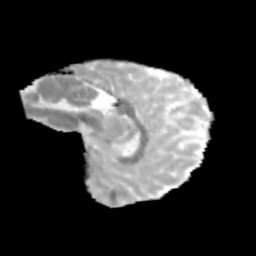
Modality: MD
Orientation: sagittal
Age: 12
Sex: male
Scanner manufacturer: siemens
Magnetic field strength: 3 T
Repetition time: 3.8 s
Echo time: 0.07 s